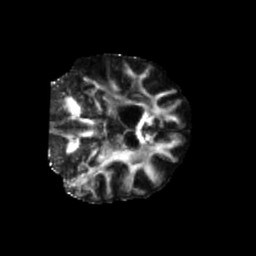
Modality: FA
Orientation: coronal
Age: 68
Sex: female
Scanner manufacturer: siemens
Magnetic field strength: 3 T
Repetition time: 5.25 s
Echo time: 0.08 s